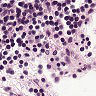
Metastatic tissue present: no